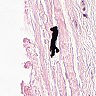
Metastatic tissue present: no